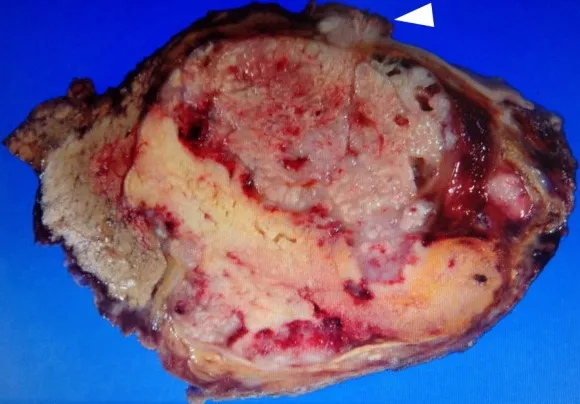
Macroscopic findings. Macroscopically, the right adrenal mass had a cream-colored appearance with hemorrhagic areas. The mass extended through the adrenal vein and into the inferior vena cava. Identifiable bright yellow adrenal cortical tissue was notably stretched over the mass. The arrowhead designates the tumor thrombus.
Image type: pathology (h&e)